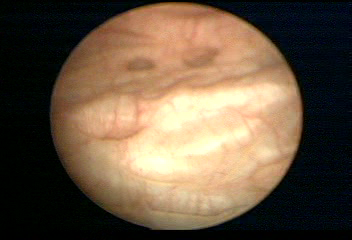
Modality: WLC
Class: Normal mucosa
Bladder cancer association: No